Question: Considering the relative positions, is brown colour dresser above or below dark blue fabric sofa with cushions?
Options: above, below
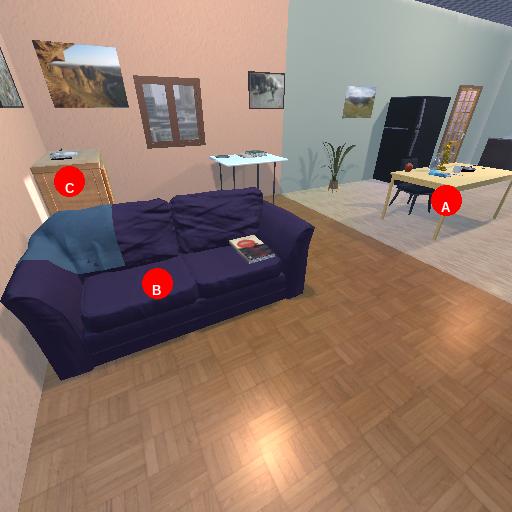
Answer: above